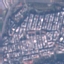
Land use / land cover class: Residential